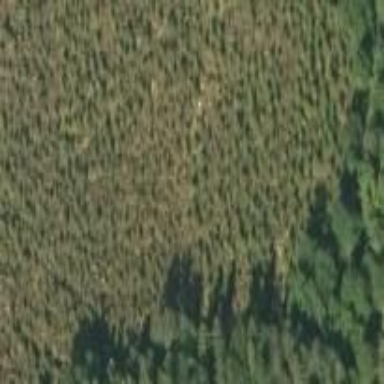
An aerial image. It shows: Woodland with needle-leaved trees.